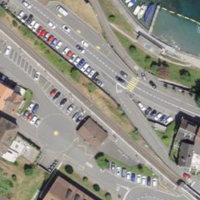
EUNIS habitat code: 54
Species observed at this site:
Campanula rotundifolia